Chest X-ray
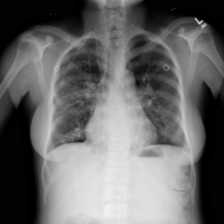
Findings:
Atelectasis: negative
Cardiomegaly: negative
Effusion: negative
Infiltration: positive
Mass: negative
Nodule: negative
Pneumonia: negative
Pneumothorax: negative
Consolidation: negative
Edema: negative
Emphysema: negative
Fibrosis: negative
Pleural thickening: negative
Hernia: negative